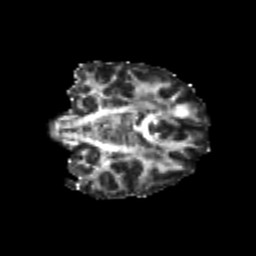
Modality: FA
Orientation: coronal
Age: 21
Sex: female
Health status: healthy
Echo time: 0.074 s